Interaction volume radius: 5 \u00c5
Interaction volume height: 25 \u00c5
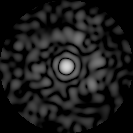
Disorder parameter: 0.8004